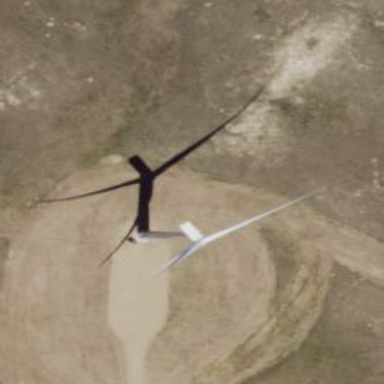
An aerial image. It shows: Wind generator using wind turbines of horizontal axis.